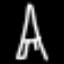
Label: The Eiffel Tower